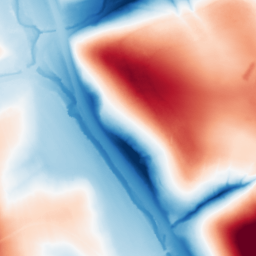
Category: classical
Decomposition family: gaussian
Decomposition parameters: sigma: 50
Upsampling method: linear_exact
Upsampling parameters: scale: 4
Upsampling scale: 4